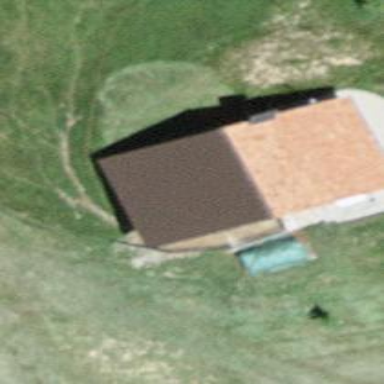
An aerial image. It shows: Barn.